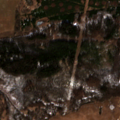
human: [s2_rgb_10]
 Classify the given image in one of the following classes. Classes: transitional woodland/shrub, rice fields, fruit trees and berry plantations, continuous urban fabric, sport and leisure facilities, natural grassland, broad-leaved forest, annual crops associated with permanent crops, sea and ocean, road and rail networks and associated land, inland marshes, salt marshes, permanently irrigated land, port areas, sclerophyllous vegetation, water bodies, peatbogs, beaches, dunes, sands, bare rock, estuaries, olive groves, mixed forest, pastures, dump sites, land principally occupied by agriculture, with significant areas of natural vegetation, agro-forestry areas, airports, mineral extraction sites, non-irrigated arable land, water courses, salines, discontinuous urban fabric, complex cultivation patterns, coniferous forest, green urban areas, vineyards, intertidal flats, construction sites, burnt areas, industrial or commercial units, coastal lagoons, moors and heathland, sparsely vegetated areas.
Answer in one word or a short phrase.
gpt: non-irrigated arable land, broad-leaved forest, mixed forest, transitional woodland/shrub